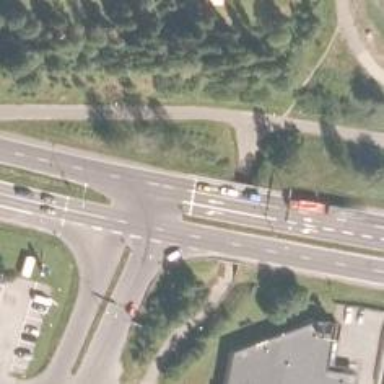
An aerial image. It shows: Trunk highway.